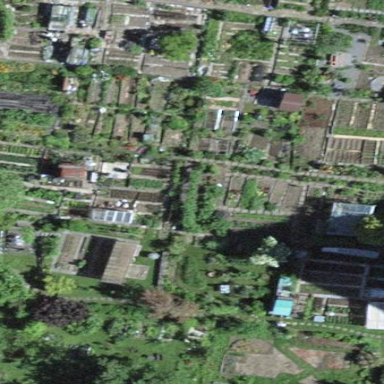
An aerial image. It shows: Allotments area.